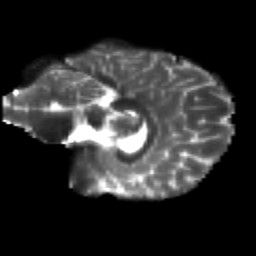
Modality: T2w
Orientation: sagittal
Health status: healthy
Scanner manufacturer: siemens
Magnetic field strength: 3 T
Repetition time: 12 s
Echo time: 0.092 s